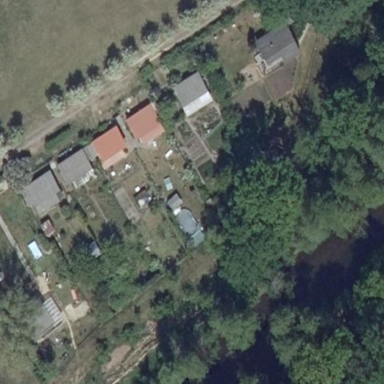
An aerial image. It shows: Allotments area.